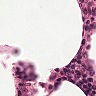
Metastatic tissue present: no